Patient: sex M, age 64
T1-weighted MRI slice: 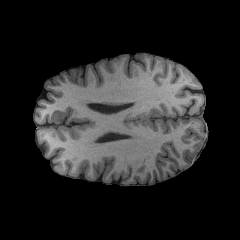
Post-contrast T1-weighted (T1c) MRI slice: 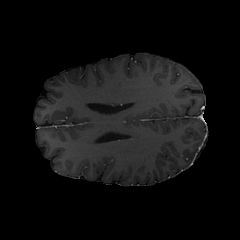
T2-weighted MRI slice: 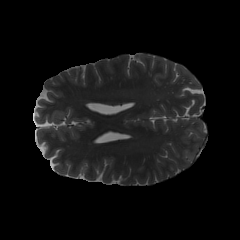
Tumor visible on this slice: no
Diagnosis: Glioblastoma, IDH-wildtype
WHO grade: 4